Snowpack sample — Buffalo Mountain, Silverthorne, Colorado, USA (1/25/25, 10:11 AM MST)
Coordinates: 39.6222, -106.1139
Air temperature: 22 °F
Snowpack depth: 110 cm
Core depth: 40 cm
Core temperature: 46.4 °F
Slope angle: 12°, slope face: 102°
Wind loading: high
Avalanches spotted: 0
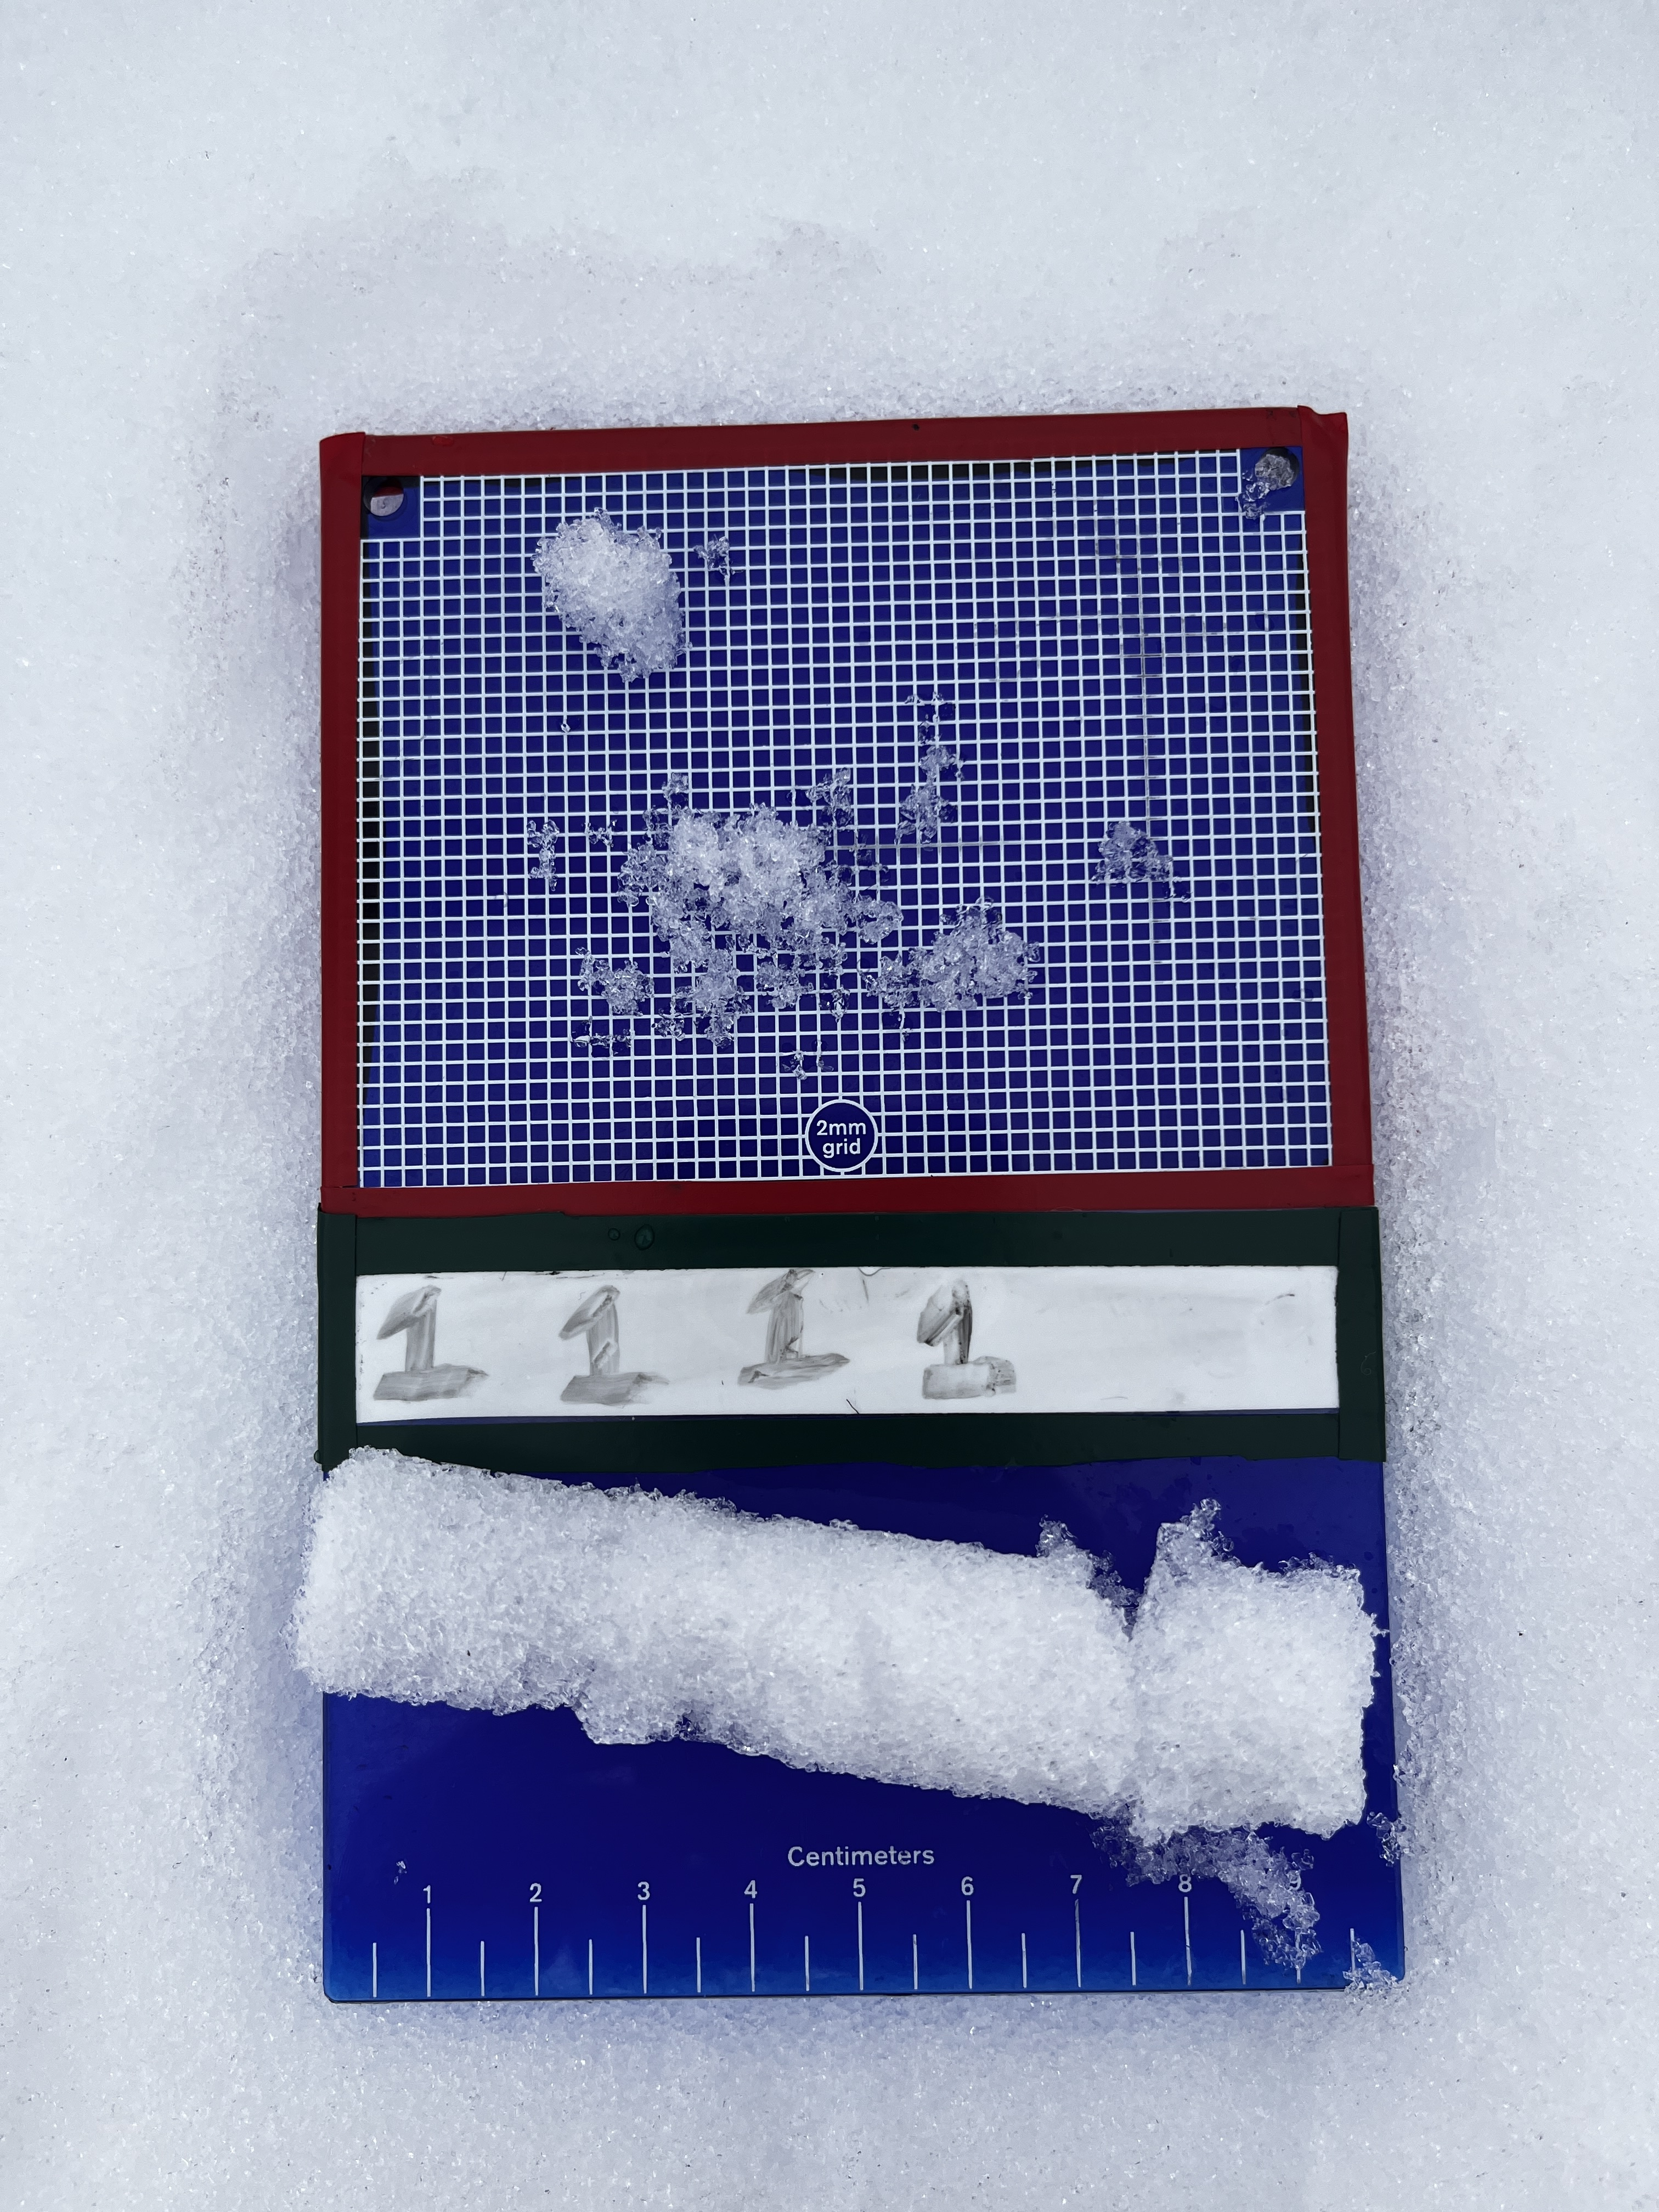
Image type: crystal_card
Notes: No avalanches nearby, collected on the outskirts of a fire break 15 meters from the treeline, on way to Buffalo and Red Mountain